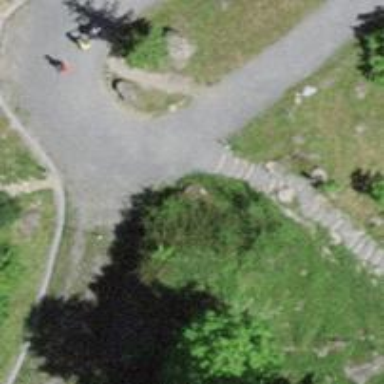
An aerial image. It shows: Footway with fine gravel surface.